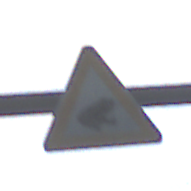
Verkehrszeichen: AmphibienwanderungLinks
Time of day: SunriseSunset
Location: Outdoor (Urban)
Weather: PartlyCloudy
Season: NotSpecified
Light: Natural